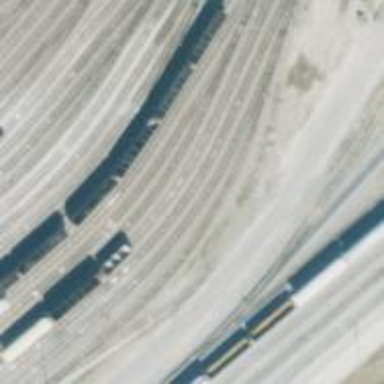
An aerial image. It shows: Railway yard in service.